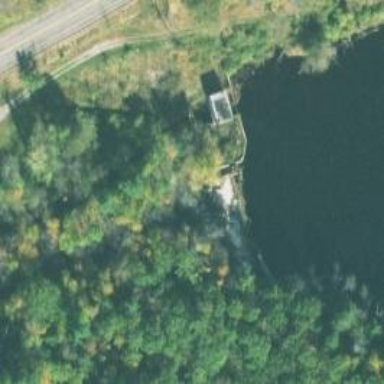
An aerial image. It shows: Dam across waterway.